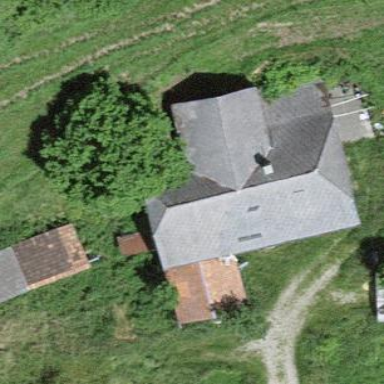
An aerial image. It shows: Farm building.